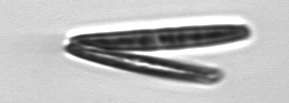
Label: Thalassionema